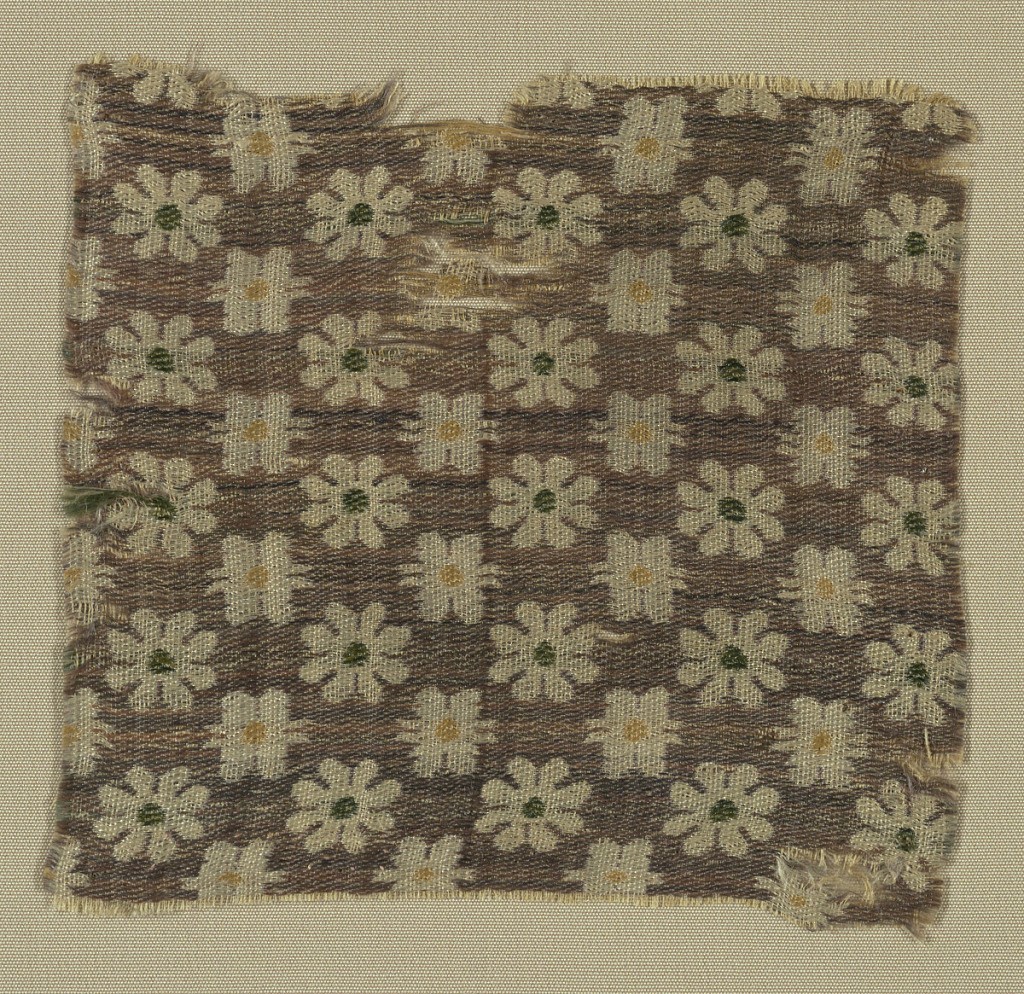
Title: Fragment
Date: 13th century
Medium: silk Technique: complementary weft 2/1 twill
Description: Repeat of rosettes on a purple background.